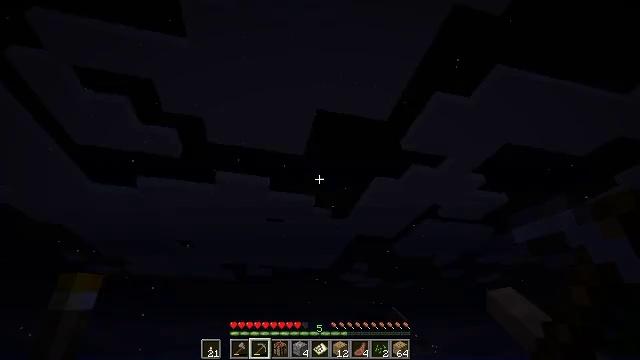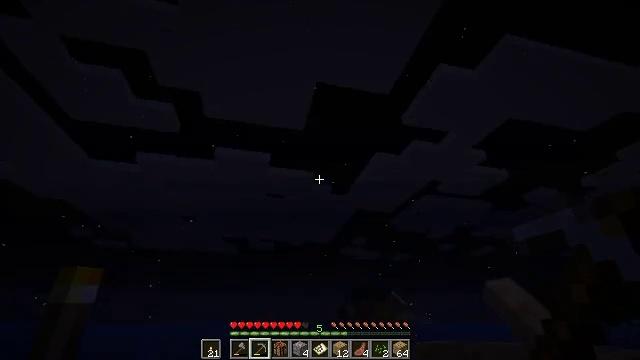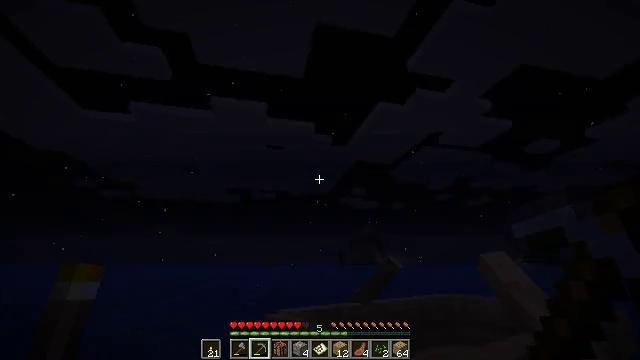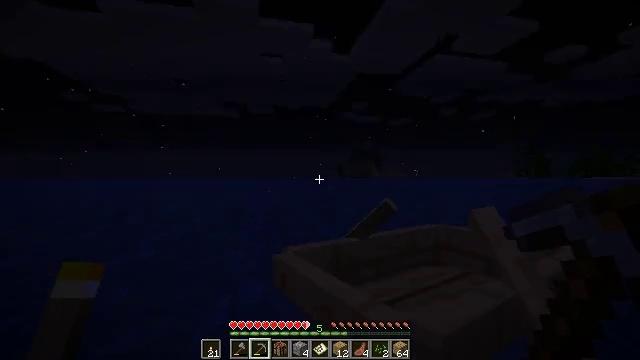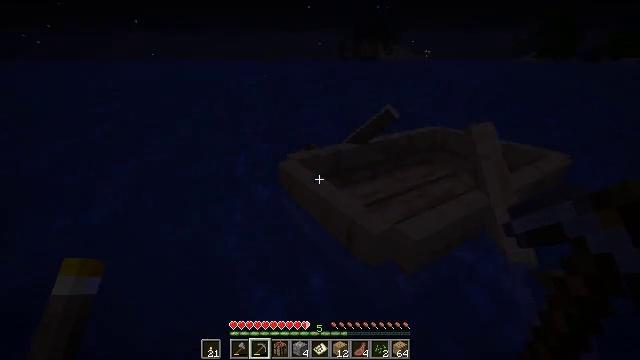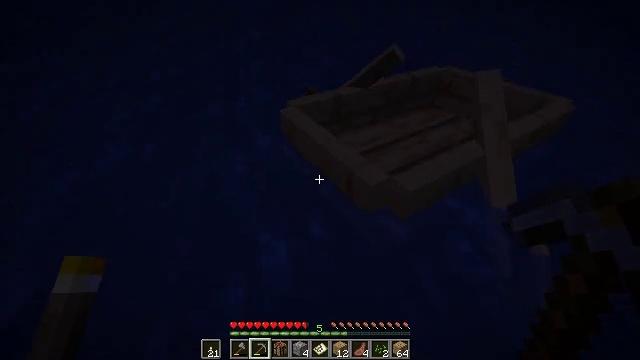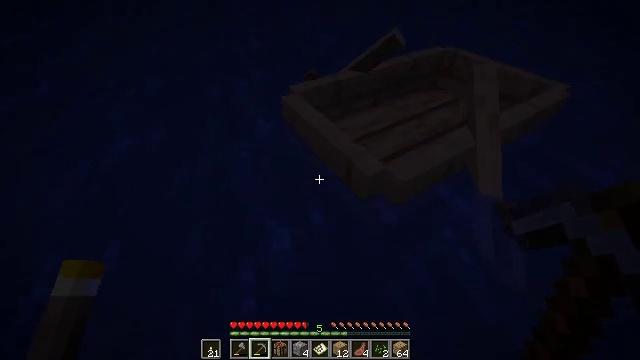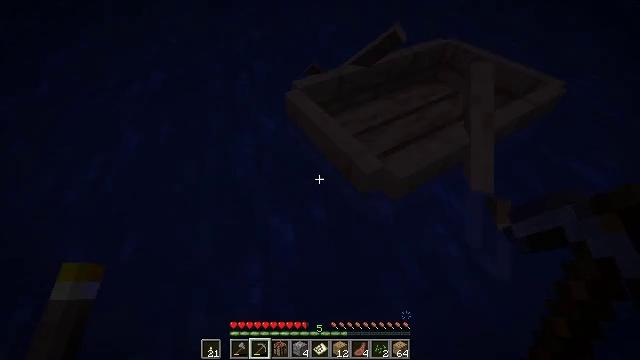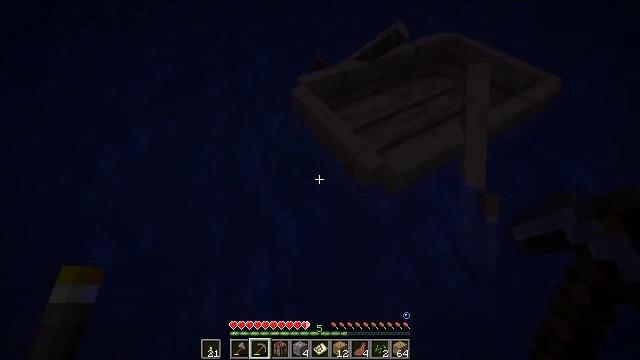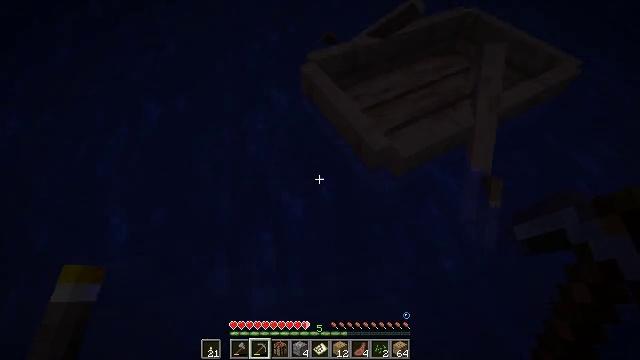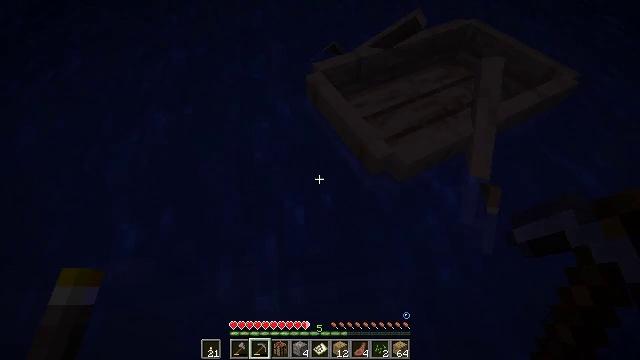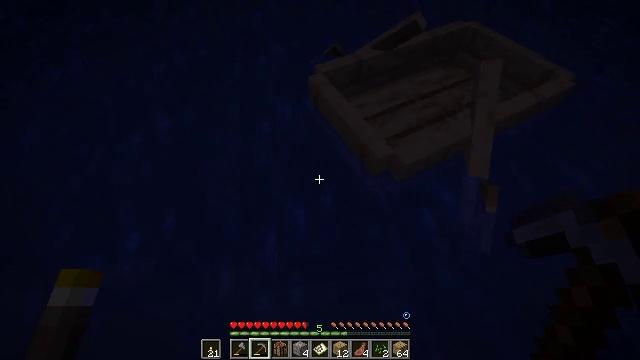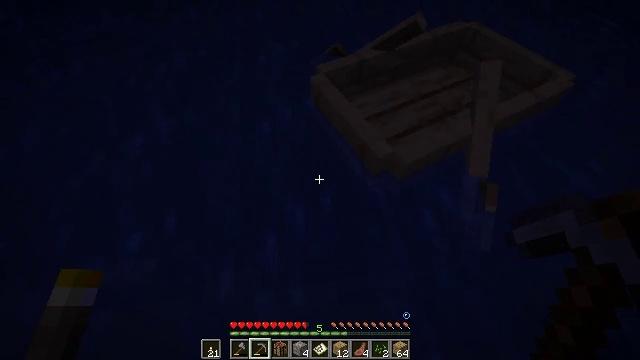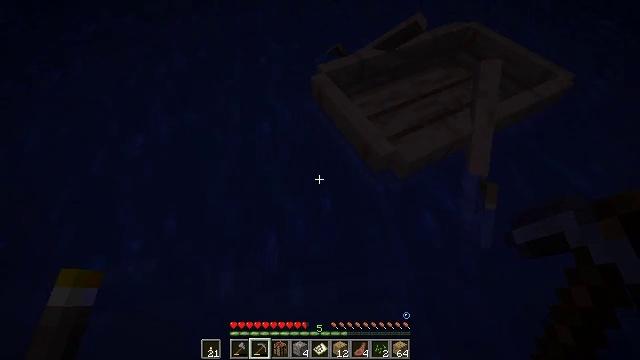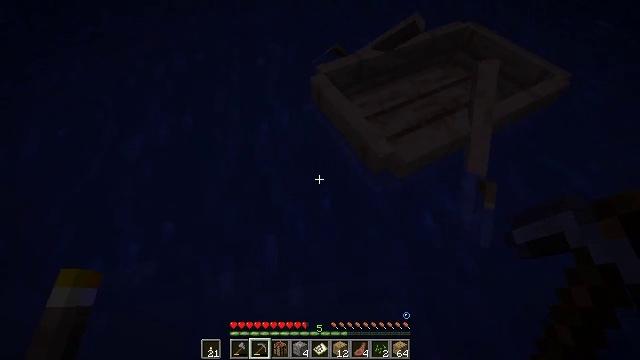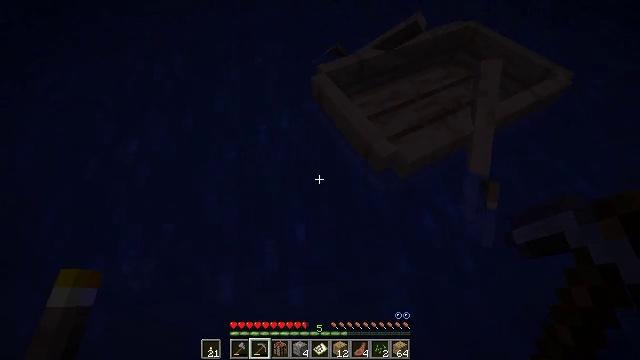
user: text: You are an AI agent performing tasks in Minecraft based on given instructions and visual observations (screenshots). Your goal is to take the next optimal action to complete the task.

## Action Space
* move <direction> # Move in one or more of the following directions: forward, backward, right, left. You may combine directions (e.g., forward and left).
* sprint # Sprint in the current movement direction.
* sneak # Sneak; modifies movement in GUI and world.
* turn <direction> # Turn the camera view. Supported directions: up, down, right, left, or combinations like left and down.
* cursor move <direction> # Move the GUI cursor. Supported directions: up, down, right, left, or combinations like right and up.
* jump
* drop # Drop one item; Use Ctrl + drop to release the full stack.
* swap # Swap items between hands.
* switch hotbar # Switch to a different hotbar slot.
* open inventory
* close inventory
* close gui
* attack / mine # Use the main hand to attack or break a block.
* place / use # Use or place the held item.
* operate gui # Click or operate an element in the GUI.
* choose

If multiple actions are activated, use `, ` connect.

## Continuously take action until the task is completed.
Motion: motion action
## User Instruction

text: Gather sand from the desert.
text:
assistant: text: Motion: turn down, jump
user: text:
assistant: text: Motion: turn down, jump
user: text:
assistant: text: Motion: turn down, jump
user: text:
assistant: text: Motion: turn down, jump
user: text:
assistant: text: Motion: turn down, jump
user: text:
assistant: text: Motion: turn down
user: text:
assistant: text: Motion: turn down
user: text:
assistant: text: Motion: turn down
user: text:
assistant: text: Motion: turn left and down
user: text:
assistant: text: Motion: no_op
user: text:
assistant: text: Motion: no_op
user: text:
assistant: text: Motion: no_op
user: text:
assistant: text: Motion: no_op
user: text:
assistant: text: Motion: move forward
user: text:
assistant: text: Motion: move forward
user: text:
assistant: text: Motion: move forward, turn right
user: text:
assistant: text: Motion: move forward, turn right and up
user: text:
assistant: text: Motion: move forward, turn right and up
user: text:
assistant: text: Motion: move forward
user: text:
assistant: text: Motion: move forward
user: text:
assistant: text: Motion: move forward
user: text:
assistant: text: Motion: move forward
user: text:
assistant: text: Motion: turn right and down
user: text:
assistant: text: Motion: turn right and down
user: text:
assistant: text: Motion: turn right and down
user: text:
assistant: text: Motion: turn right and down
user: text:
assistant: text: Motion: turn right
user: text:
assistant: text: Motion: move right
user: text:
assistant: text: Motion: move right
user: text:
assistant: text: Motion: move right, turn left and down